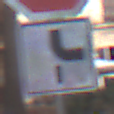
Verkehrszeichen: VerlaufVorfahrtsstrasse10
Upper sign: Stop
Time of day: MorningAfternoon
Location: Outdoor (Suburban)
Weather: PartlyCloudy
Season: NotSpecified
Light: Natural